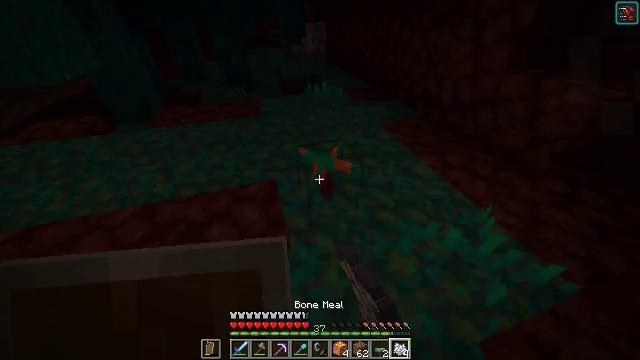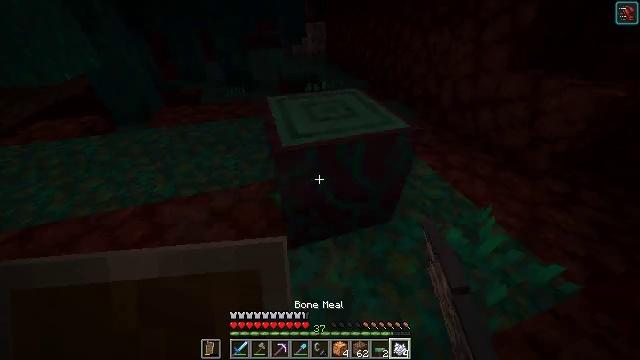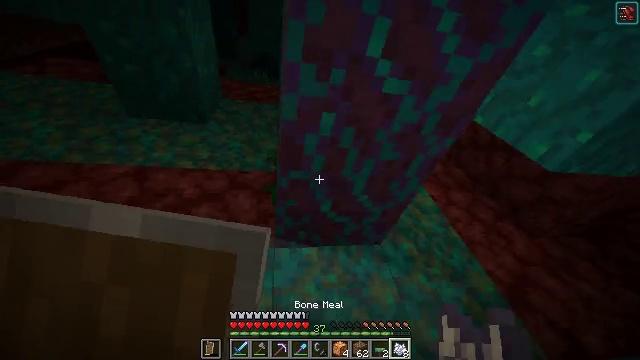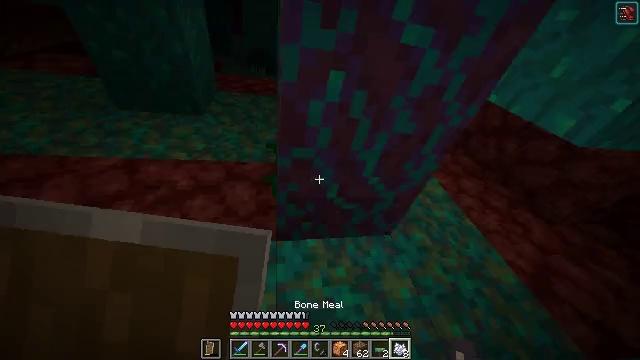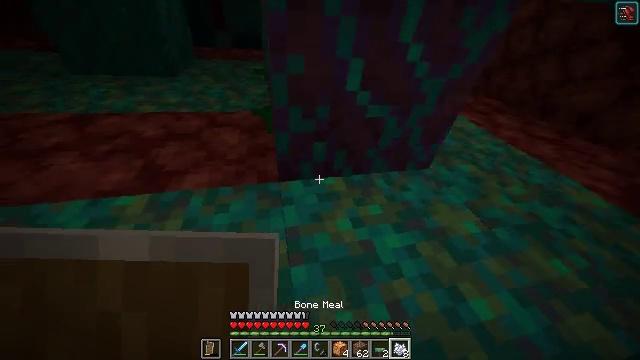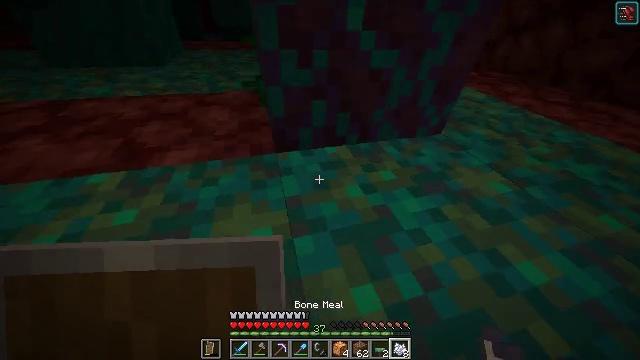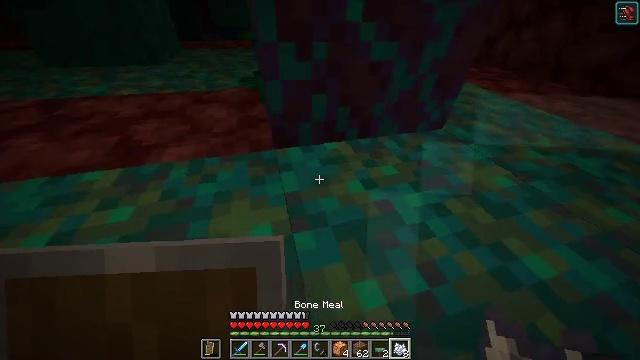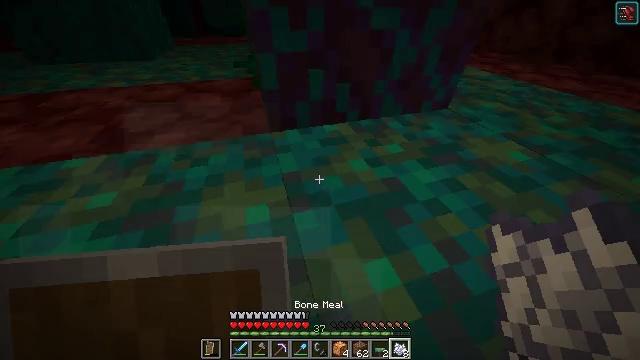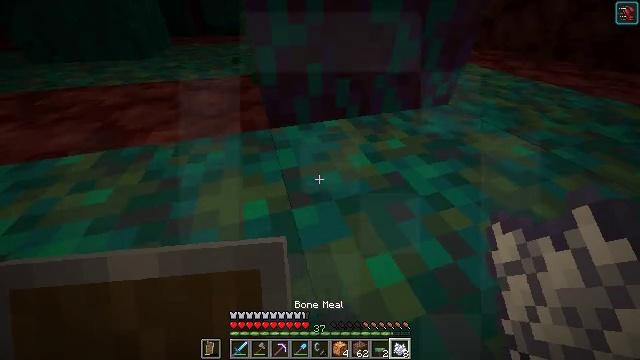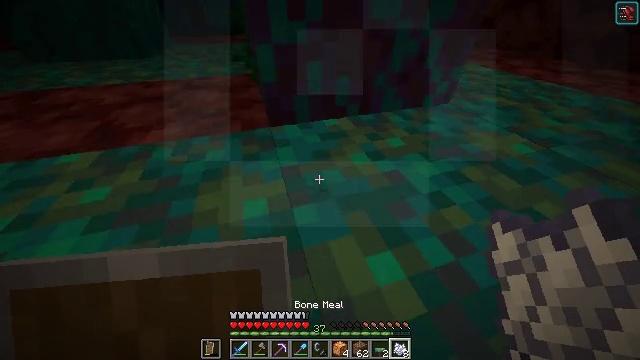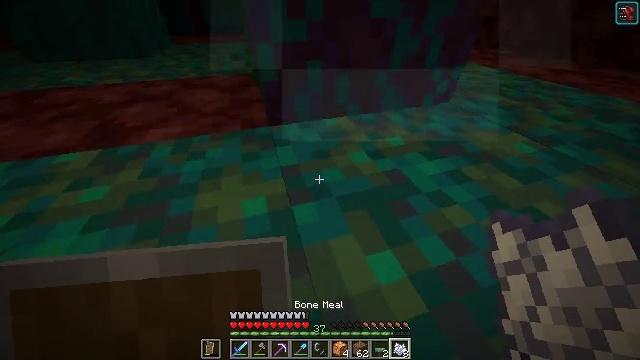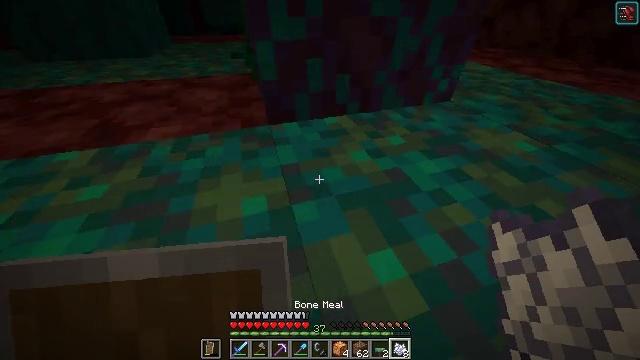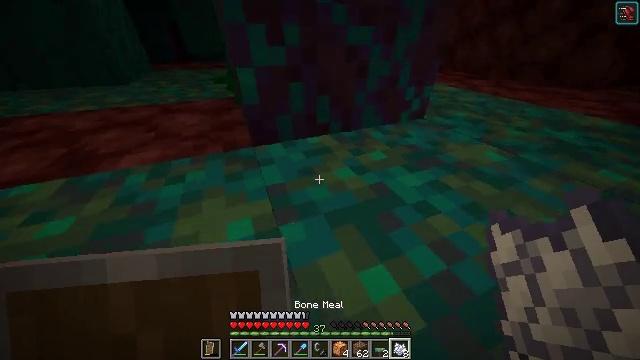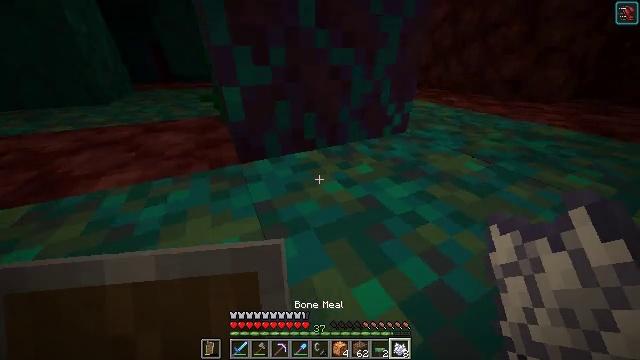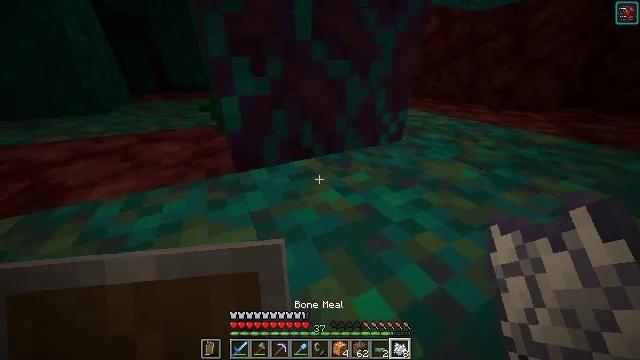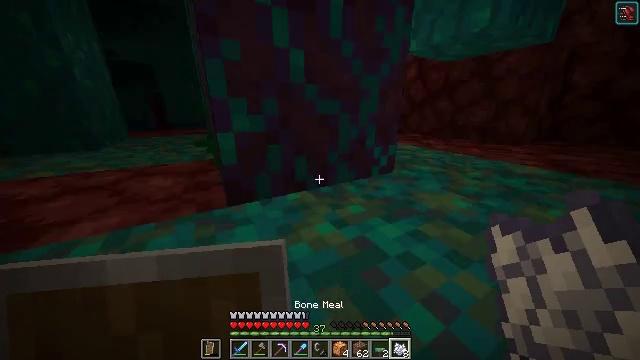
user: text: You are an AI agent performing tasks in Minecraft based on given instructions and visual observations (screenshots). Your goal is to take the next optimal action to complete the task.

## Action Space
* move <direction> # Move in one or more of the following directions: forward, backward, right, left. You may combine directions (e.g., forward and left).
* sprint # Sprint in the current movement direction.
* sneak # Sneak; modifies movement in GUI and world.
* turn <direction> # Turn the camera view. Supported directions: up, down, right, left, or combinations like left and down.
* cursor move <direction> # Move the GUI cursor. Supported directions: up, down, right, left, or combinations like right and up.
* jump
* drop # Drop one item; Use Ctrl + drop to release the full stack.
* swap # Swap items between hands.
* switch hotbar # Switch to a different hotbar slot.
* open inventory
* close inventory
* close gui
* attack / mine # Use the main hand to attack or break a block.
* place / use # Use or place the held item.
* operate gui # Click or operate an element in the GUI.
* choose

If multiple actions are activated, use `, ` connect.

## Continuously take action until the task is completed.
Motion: motion action
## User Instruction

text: Gather shroomlight from the nether.
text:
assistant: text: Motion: no_op
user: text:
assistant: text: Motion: no_op
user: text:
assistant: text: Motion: no_op
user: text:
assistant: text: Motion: no_op
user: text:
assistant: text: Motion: no_op
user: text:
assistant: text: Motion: no_op
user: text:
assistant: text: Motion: no_op
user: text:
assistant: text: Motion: no_op
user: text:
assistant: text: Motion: no_op
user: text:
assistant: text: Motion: no_op
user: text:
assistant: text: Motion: no_op
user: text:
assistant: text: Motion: turn right and up
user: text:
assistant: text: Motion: turn right and up
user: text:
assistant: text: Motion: turn up
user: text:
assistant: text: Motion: turn right and up
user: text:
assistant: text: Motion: turn right and up
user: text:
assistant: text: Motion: turn right and up
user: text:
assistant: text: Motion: move left, turn right and up
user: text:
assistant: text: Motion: move left, turn right and up
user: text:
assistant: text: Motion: move left, turn right and up
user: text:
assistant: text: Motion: move left, turn right and up
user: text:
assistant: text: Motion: move left, turn right
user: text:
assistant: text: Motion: move left, turn right
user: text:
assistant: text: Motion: move left, turn right and up
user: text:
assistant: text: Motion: move left, turn right
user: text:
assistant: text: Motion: move left, turn right and up
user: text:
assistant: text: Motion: move left, turn right
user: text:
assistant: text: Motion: move left, turn right
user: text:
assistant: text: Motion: turn right and down
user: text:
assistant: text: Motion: turn right and down